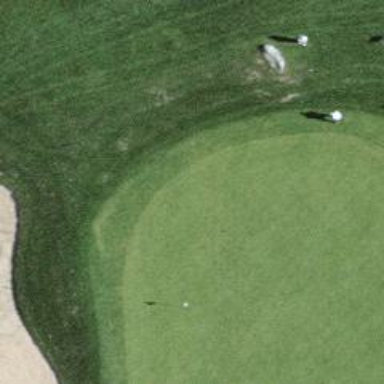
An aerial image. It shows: Golf hole.